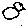
Label: bird